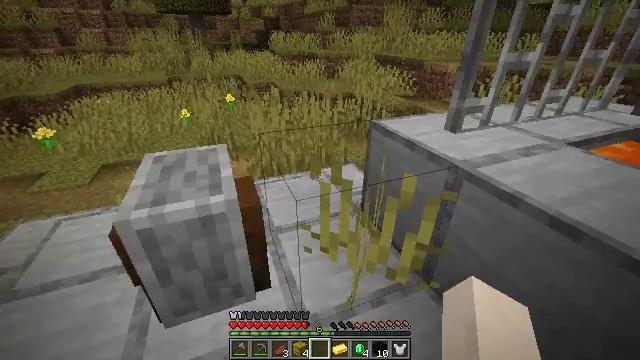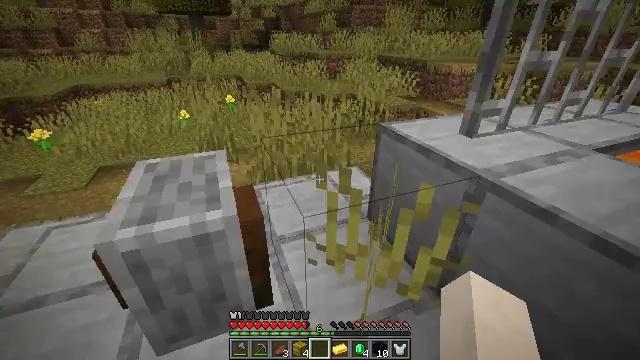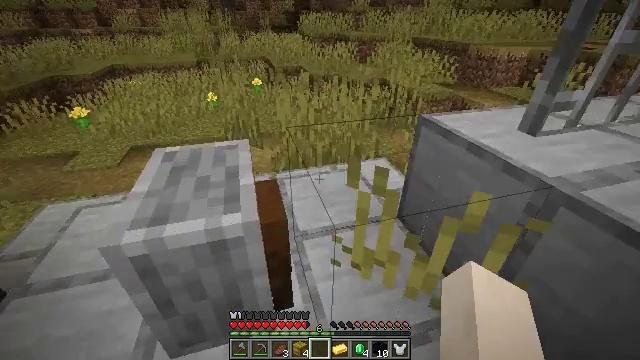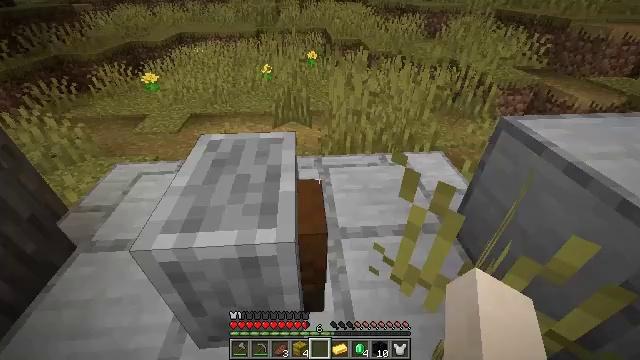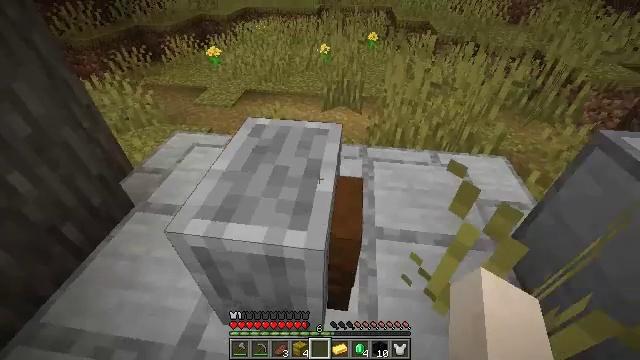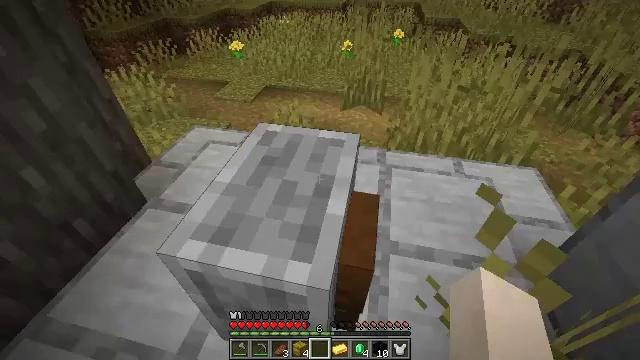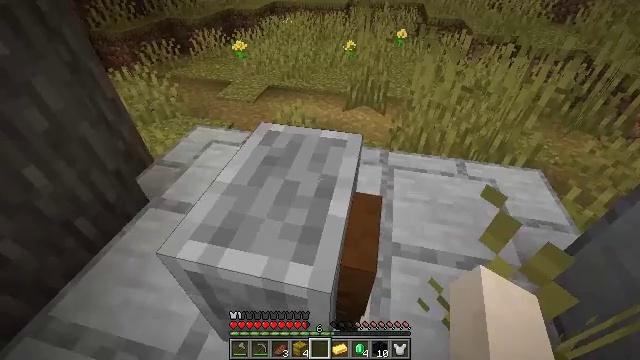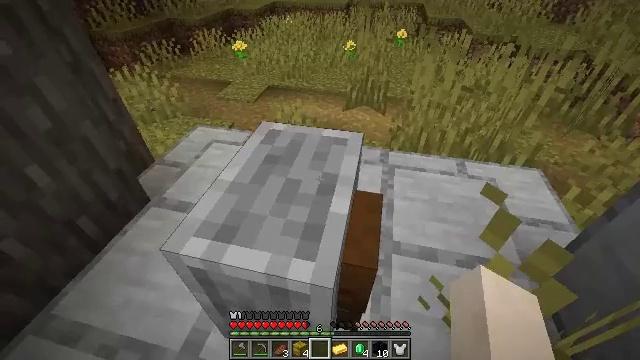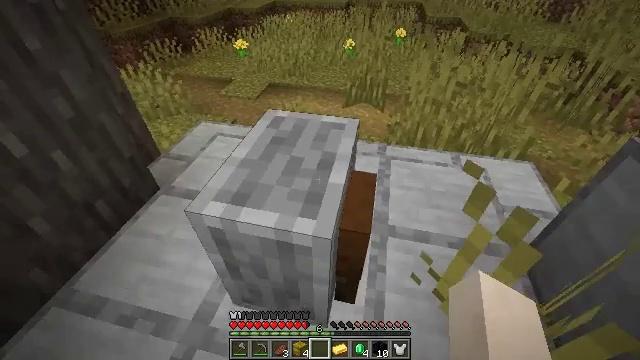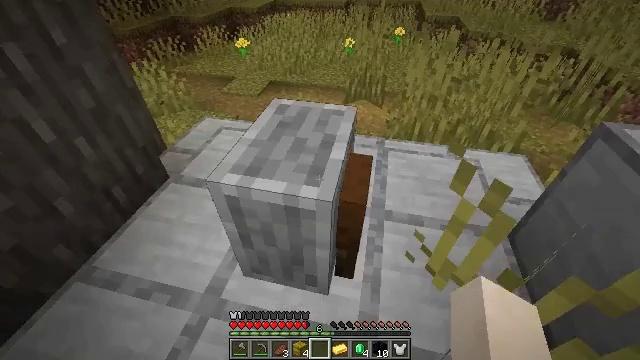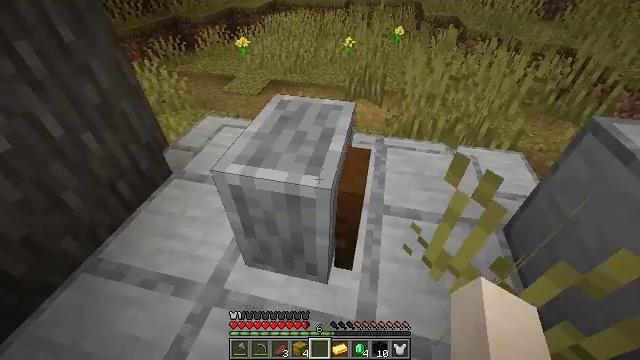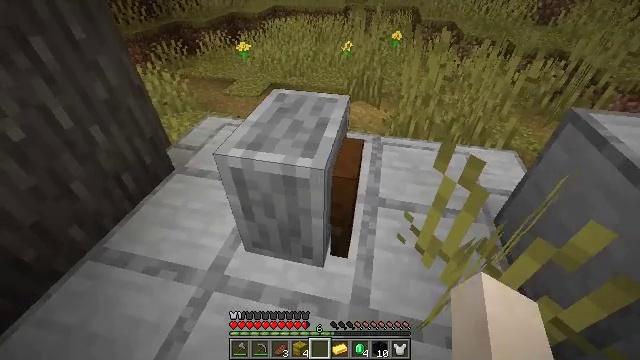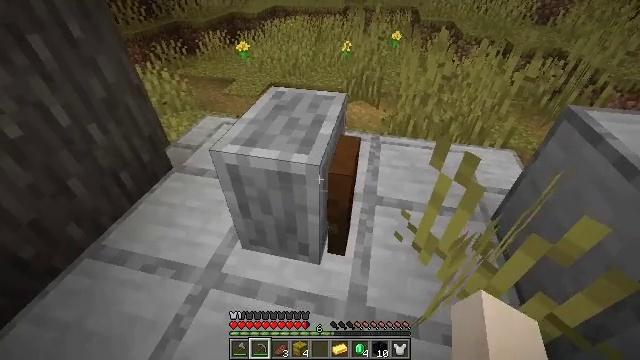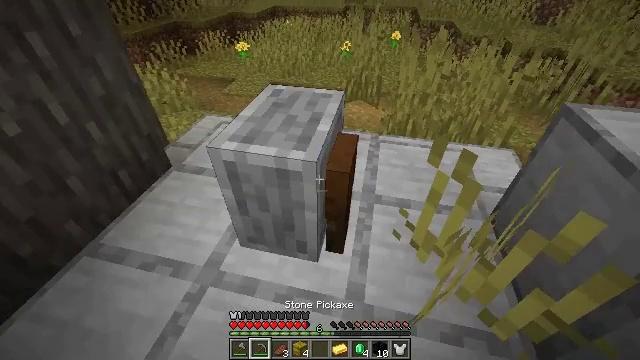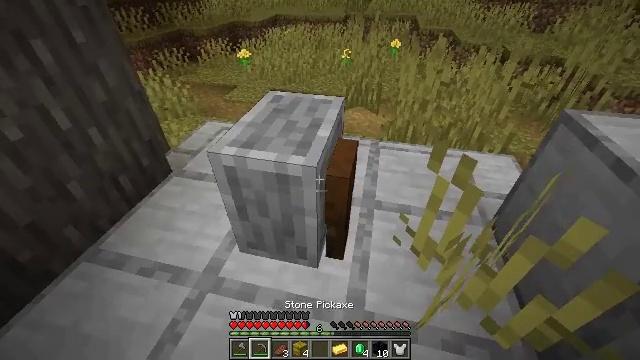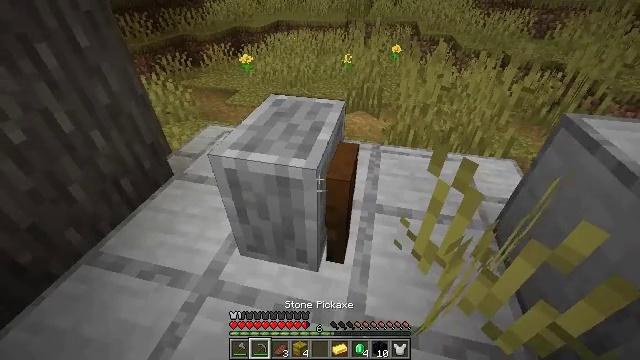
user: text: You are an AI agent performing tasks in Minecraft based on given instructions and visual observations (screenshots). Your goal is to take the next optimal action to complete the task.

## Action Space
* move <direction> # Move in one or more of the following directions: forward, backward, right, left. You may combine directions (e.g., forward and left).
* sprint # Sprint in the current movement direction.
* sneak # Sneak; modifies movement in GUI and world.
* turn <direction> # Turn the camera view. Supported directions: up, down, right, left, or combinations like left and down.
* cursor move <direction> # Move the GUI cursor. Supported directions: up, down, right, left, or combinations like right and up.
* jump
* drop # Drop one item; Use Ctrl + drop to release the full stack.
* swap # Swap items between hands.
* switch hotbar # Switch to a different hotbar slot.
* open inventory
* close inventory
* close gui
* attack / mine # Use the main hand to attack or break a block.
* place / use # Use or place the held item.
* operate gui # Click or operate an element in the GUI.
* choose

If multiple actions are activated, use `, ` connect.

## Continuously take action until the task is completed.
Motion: motion action
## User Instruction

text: Mine the grindstone block.
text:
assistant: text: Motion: move forward
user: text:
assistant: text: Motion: move forward, turn left and down
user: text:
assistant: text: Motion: move forward, turn left and down
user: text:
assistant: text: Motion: turn left and down
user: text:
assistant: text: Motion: turn left
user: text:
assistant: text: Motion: no_op
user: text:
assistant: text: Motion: move back
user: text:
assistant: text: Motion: move back
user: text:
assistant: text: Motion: move back
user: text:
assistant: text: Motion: move back
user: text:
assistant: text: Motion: no_op
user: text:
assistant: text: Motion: switch to hotbar 2
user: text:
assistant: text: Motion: switch to hotbar 2
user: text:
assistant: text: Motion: turn up, switch to hotbar 2
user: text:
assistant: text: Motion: switch to hotbar 2
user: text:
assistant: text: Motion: turn left and up
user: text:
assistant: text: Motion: turn left and up
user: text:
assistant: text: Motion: no_op
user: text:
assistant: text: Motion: no_op
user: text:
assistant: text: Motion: no_op
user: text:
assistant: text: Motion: attack / mine
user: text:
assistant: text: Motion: attack / mine
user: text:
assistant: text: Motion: attack / mine
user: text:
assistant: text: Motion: attack / mine
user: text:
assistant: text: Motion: attack / mine
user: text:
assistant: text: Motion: attack / mine
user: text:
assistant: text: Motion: attack / mine
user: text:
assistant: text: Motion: attack / mine
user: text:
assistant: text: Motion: attack / mine
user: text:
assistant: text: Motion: attack / mine